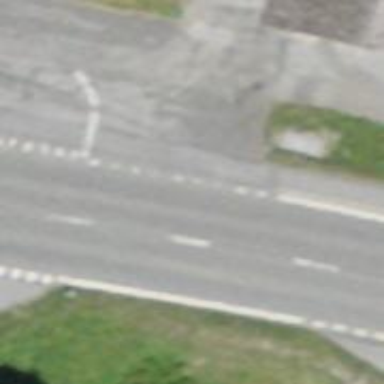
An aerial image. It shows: Secondary road.